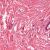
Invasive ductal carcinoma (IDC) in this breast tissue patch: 0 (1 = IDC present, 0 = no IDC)